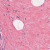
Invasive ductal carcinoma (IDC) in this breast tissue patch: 0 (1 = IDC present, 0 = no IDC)